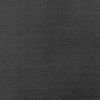
Atmospheric dust classification: dusty